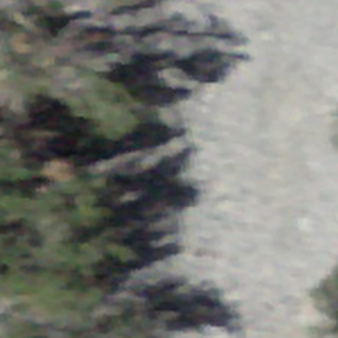
Label: other